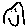
Label: smiley face